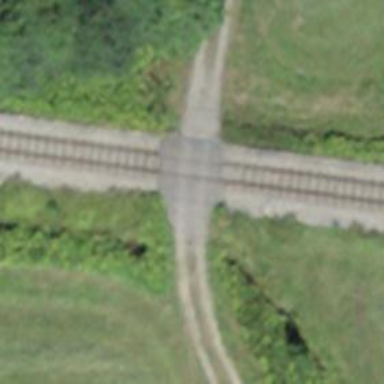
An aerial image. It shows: Level crossing along the railway.